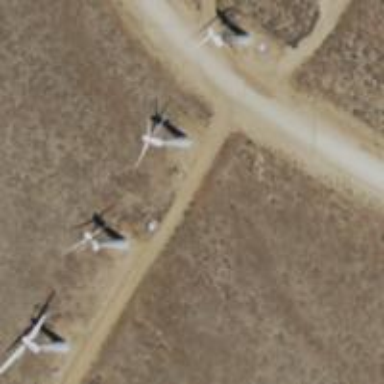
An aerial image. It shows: Wind power generator employing wind turbines.